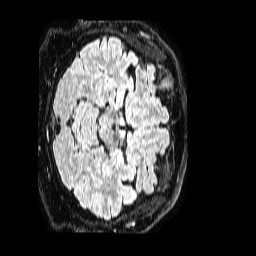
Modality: FLAIR
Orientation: axial
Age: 49
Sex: male
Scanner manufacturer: philips
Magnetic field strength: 1.5 T
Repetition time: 4.8 s
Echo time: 0.3 s